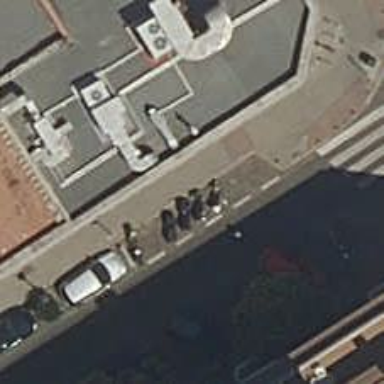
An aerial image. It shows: Motorcycle parking facility.